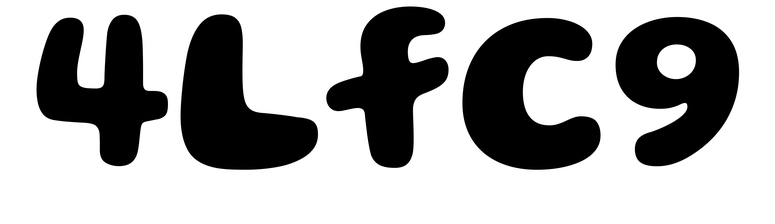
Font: Gluten_Bold